Chest X-ray:
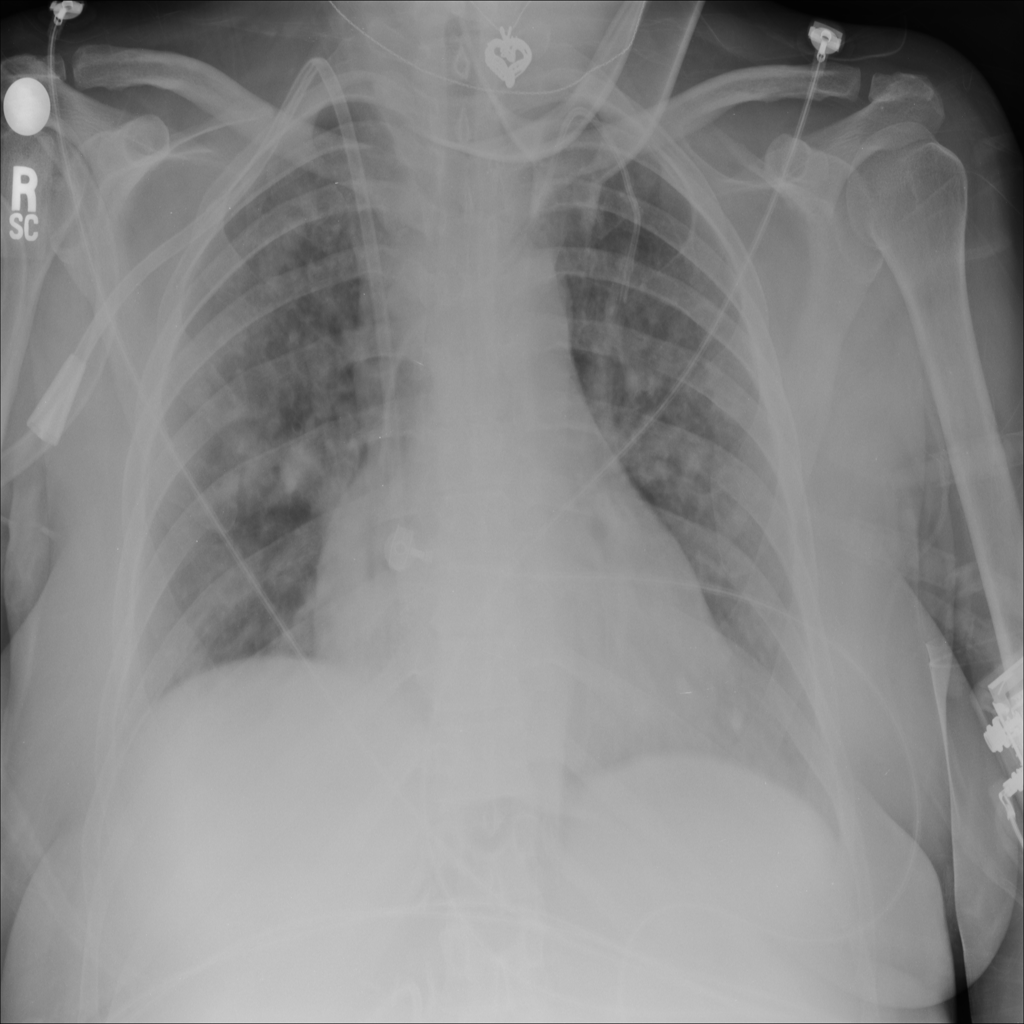
Findings: Effusion, Consolidation, Diffuse Nodule
No abnormal finding: no